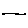
Label: line